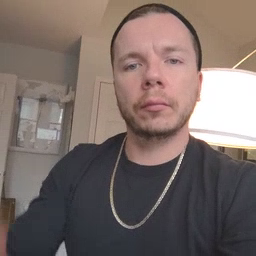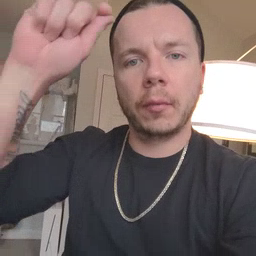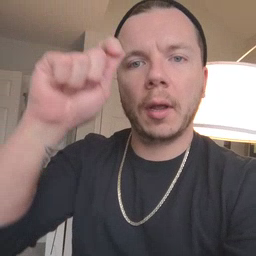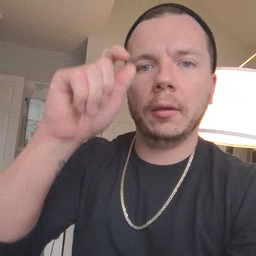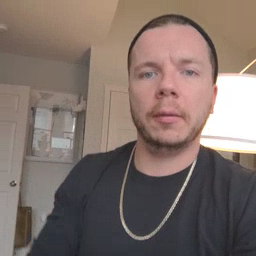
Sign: hat